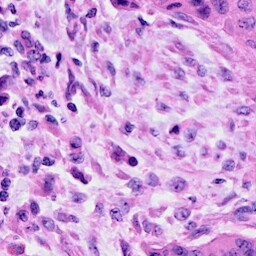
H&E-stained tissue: Cervix